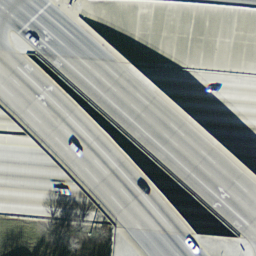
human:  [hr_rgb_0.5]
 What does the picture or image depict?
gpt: overpass